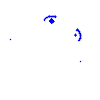
Particle: electron